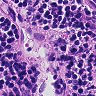
Metastatic tissue present: yes